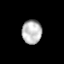
Tissue: skin
Cell type: Epithelial cells
Senescence score: 0.2662
Nuclear area (px): 460
Mean DAPI intensity: 187.5